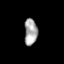
Tissue: prostate
Cell type: Fibroblasts
Senescence score: 0.8064
Nuclear area (px): 338
Mean DAPI intensity: 167.183